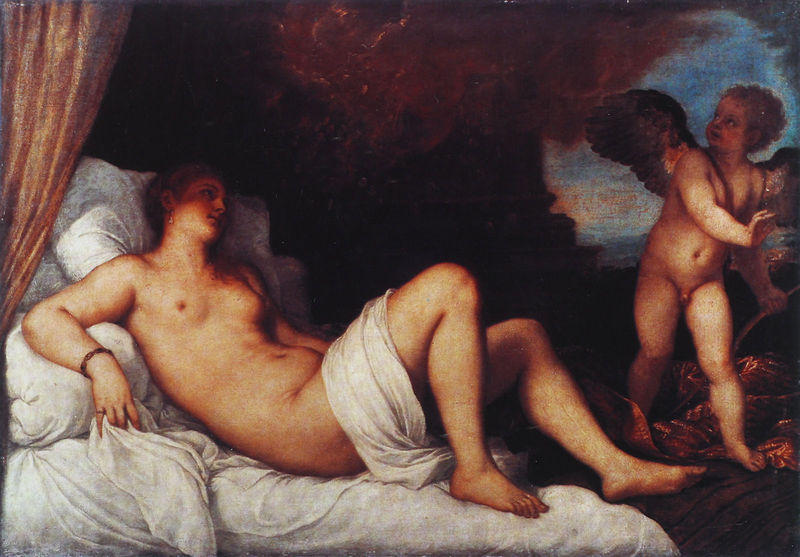
Titel: Danae
Künstler: Tizian
Institution: Neapel, Museo Nazionale di Capodimonte
Schlagwörter: akt, flügel, gemälde, himmel, nackt, weiß, wolken, frau, ohrring, schmuck, rot, tuch, stehen, bild, schauen, vorhang, decke, engel, putto, brüste, füße, liegen, bogen, stab, kissen, bett, knie, liegend, ring, bedeckt, entspannt, entspannung, wärme, armband, armreif, cupido